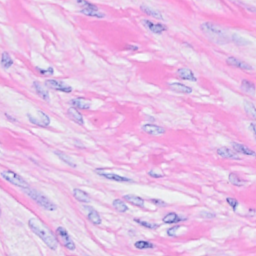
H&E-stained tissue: Breast